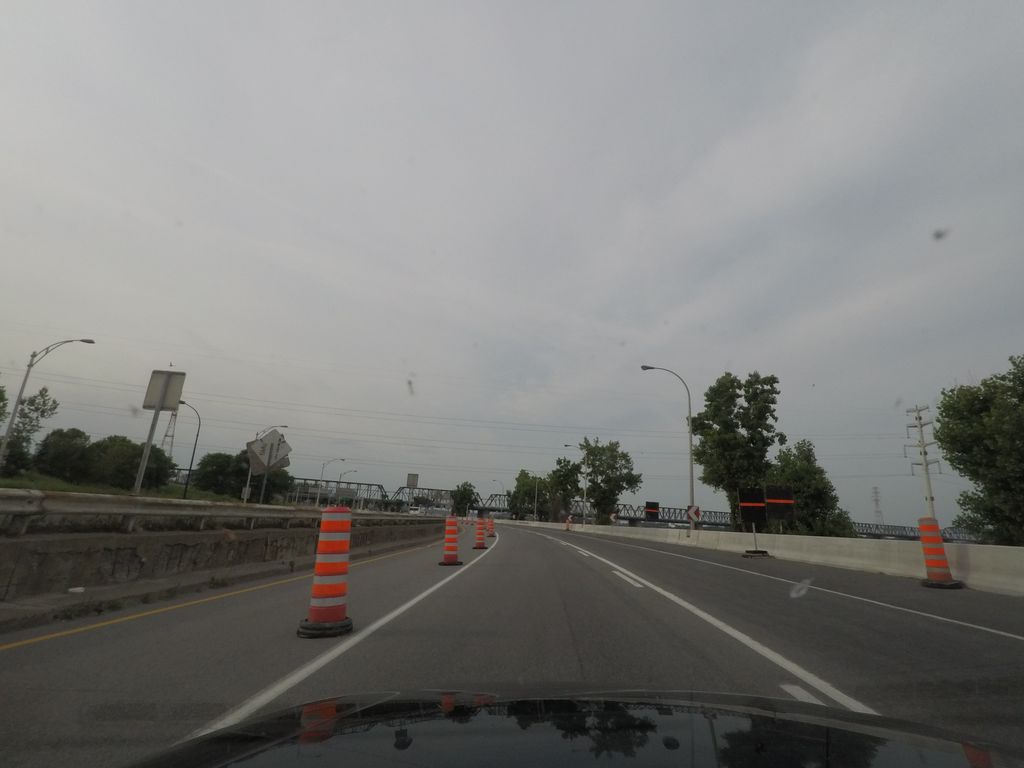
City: montreal